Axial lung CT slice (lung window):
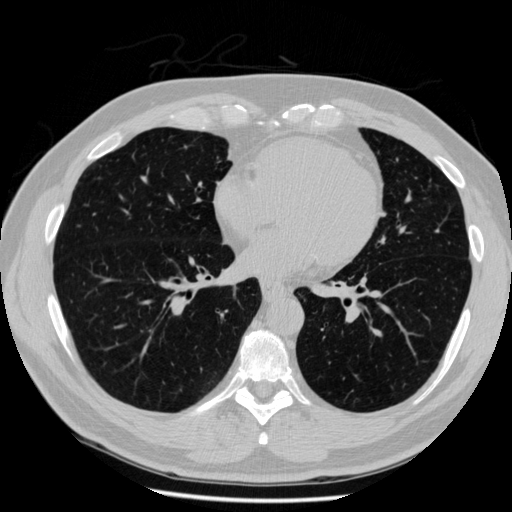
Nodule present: no